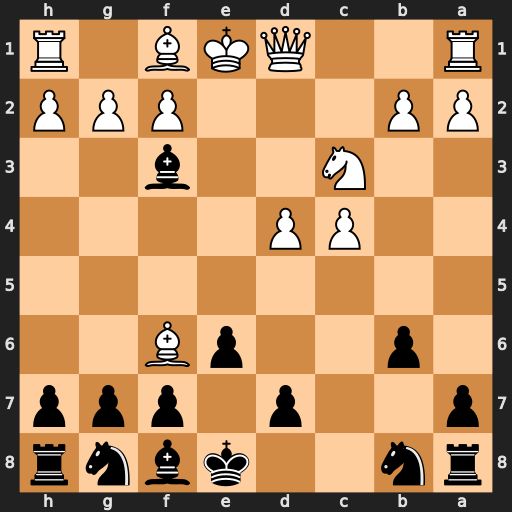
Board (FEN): rn2kbnr/p2p1ppp/1p2pB2/8/2PP4/2N2b2/PP3PPP/R2QKB1R
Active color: b
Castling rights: KQkq
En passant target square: -
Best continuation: Bxd1 Bxg7 Bxg7